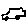
Label: car